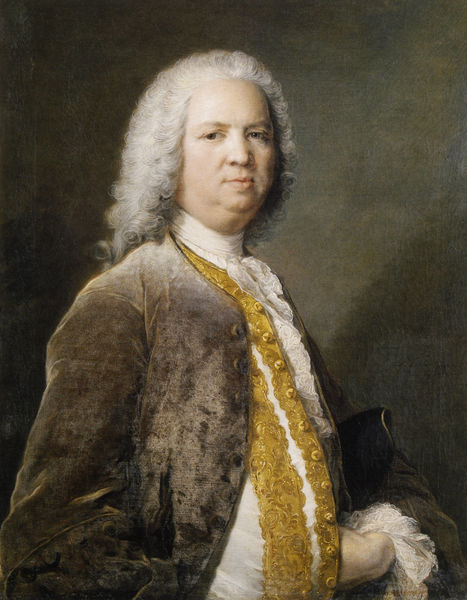
Titel: Jean-Georges Leerse
Künstler: Jean-Marc Nattier
Standort: Frankfurt (am Main)
Institution: Das Städel, Städelsches Kunstinstitut und Städtische Galerie
Schlagwörter: dunkel, gemälde, hand, mann, schatten, weiß, gelb, grün, braun, elegant, frankreich, grau, hell, hintergrund, hut, licht, mund, nase, pastell, schwarz, stirn, ölbild, blick, rot, schal, tuch, beige, ornament, rock, alt, hemd, jacke, richter, wand, arm, augen, barock, blass, bluse, falten, gesicht, kragen, samt, spitze, stehen, ärmel, bild, bildnis, hals, portrait, porträt, öl, bach, gold, haare, halbfigur, mantel, reich, spitzen, musiker, borte, brustbild, bruststück, england, kinn, knopf, lippen, locken, puder, rokoko, rosa, schräg, vornehm, perücke, adlig, man, halsband, weis, friedrich, erhaben, könig, frack, bordüre, dick, ernst, streng, büste, foulard, halstuch, homme, manteau, pupillen, bauch, edel, rüsche, rüschen, knöpfe, jackett, knopfleiste, jacket, weste, abbild, schimmer, komponist, dreiviertel, seite, staub, napoleon, adeliger, dreispitz, manschette, brokat, fürst, verziert, gestus, arrogant, halbprofil, doppelkinn, halbporträt, binde, halsbinde, adelig, adliger, edelmann, admiral, ranzen, ornamentik, direkt, preußen, zierleiste, graf, nattier, beamter, ludwig, schimmernd, kropf, perrücke, brockat, jabot, boucles, kurfürst, verzerrt, van loo, weisse haare, grn, bartlos, samtjacke, bonaparte, sacko, lederjacke, trasse, feist, rockoko, pastel, knöofe, veste, grauwerte, duftig, fleischig, perruque, sptzen, litze, fürstlich, wildleder, de la tour, cravatte, gilet, toupé, reicher mann, broquat, quentin, revere, 19. jahrhundert, tricorne, tupee, perruqye, poetrait, fouard